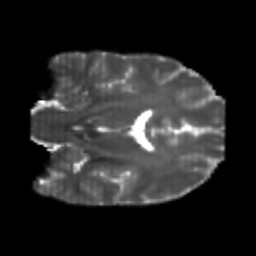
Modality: T2w
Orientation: coronal
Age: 23
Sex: female
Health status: healthy
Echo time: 0.074 s